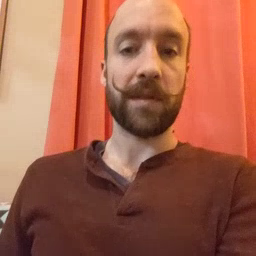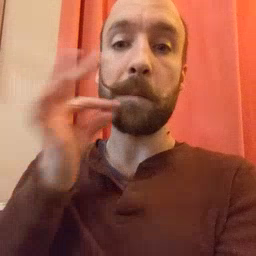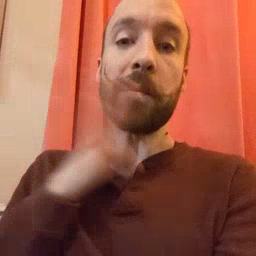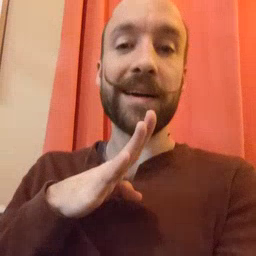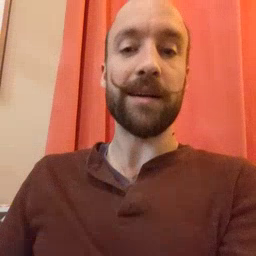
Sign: bee